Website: home-depot
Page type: customer-info-address
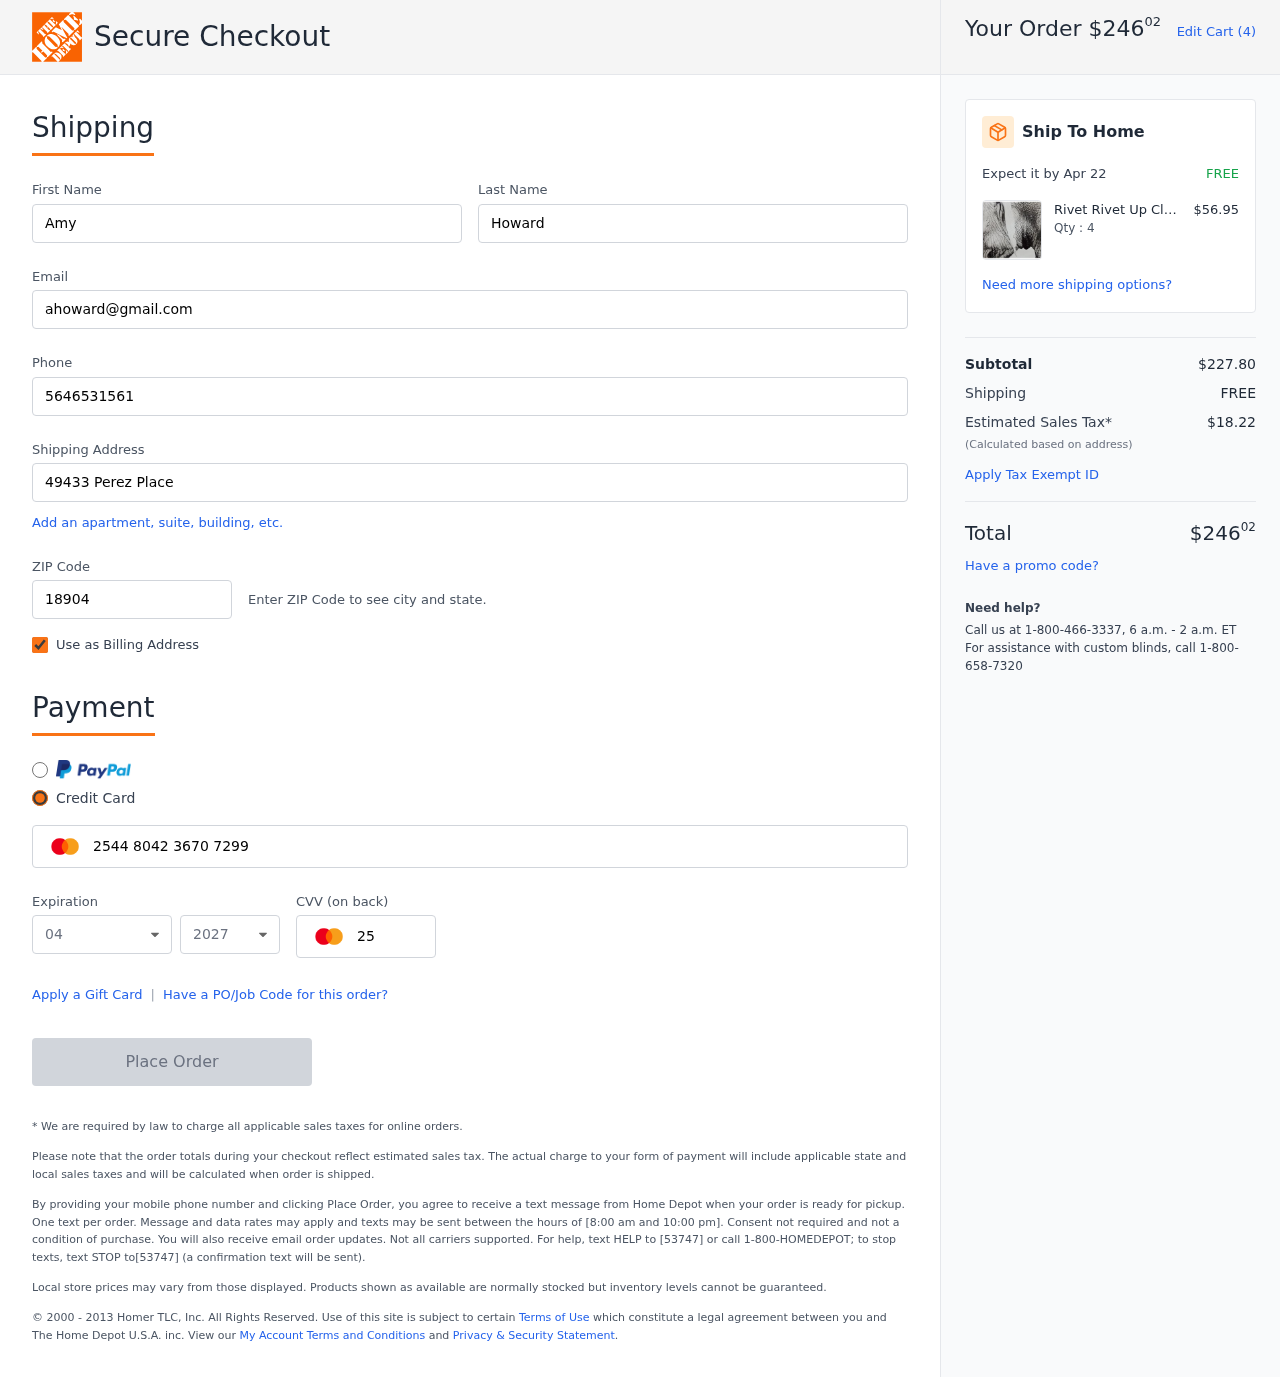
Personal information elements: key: PII_CARD_CVV
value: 257
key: PII_CARD_EXPIRY_MONTH
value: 04
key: PII_CARD_EXPIRY_YEAR
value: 27
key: PII_CARD_NUMBER
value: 2544 8042 3670 7299
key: PII_EMAIL
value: ahoward@gmail.com
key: PII_FIRSTNAME
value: Amy
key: PII_LASTNAME
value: Howard
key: PII_PHONE
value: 5646531561
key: PII_POSTCODE
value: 18904
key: PII_STREET
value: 49433 Perez Place
Product elements: key: PRODUCT1_BRAND
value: Rivet
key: PRODUCT1_NAME
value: Rivet Up Close Black and White Elephant Photo Canvas Print Wall Art Decor
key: PRODUCT1_PRICE
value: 56.95
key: PRODUCT1_QUANTITY
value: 4
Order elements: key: ORDER_TOTAL
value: $24602
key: ORDER_NUM_ITEMS
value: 4
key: ORDER_DELIVERY_DATE
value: Apr 22
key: ORDER_SUBTOTAL
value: $227.80
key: ORDER_SHIPPING_COST
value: FREE
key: ORDER_TAX
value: $18.22